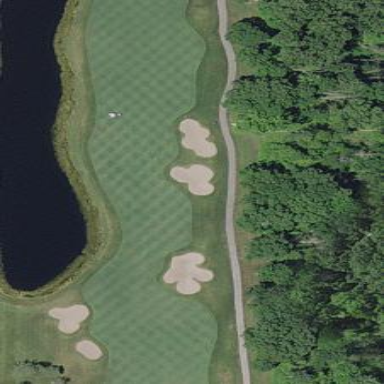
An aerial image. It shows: Golf fairway surrounded by grass.